Field crop: maize
Growth stage: 1
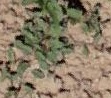
Species: convolvulus